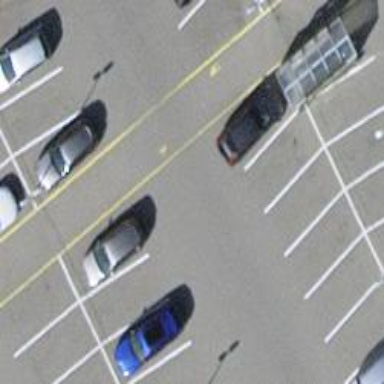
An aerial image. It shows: Asphalt parking aisle along service road.